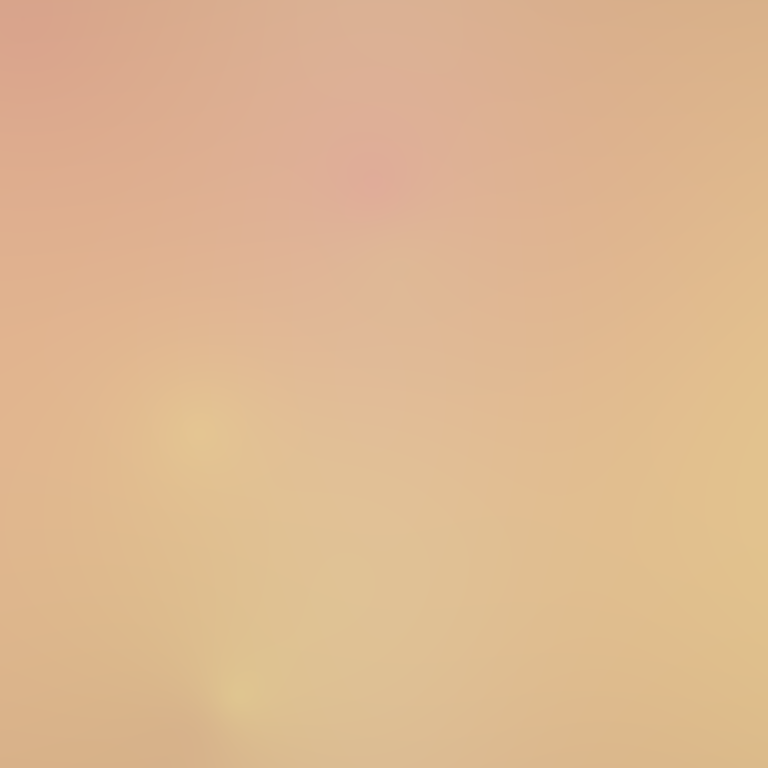
Abstract light effect, smooth gradient from soft peach to warm beige, serene atmosphere, diffuse glow, no room, no furniture, no objects.